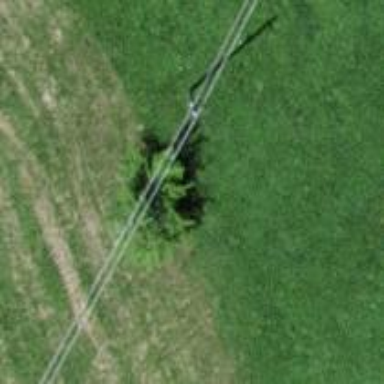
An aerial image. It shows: Minor power line.